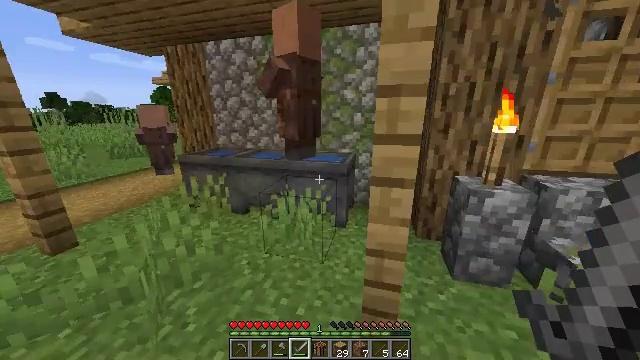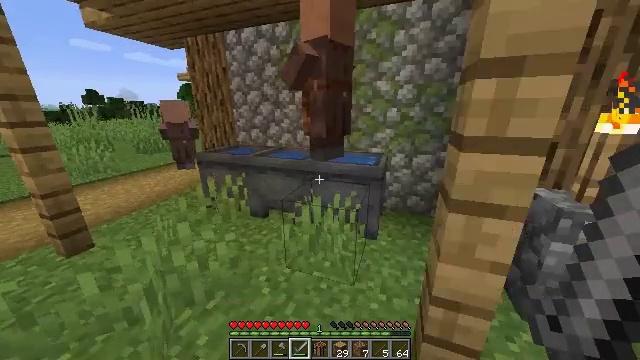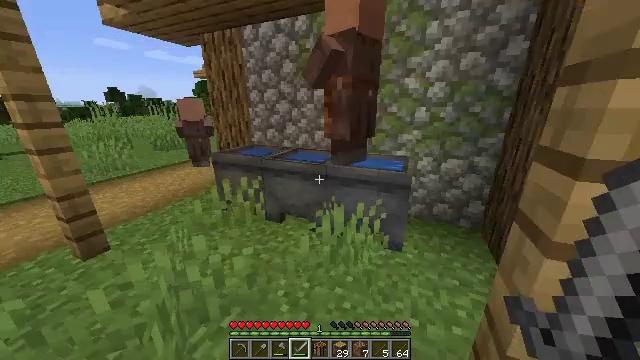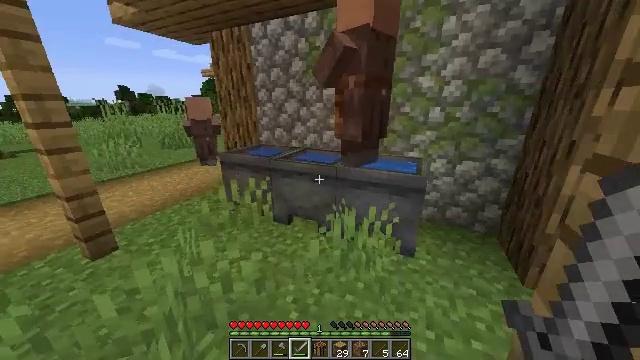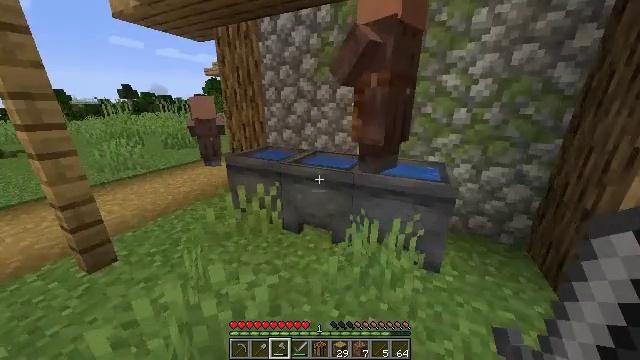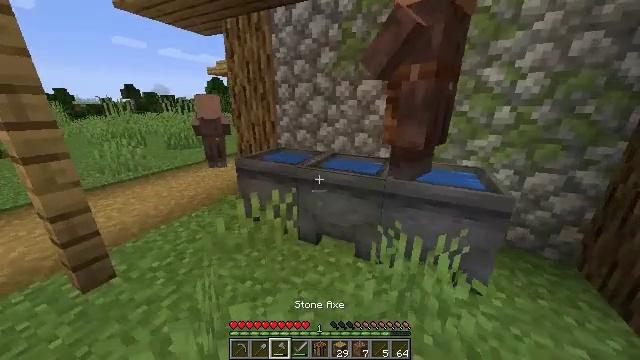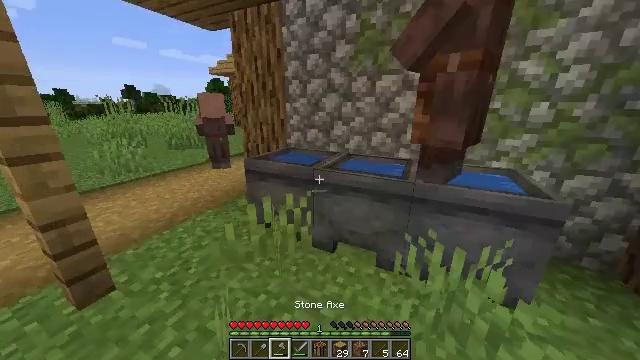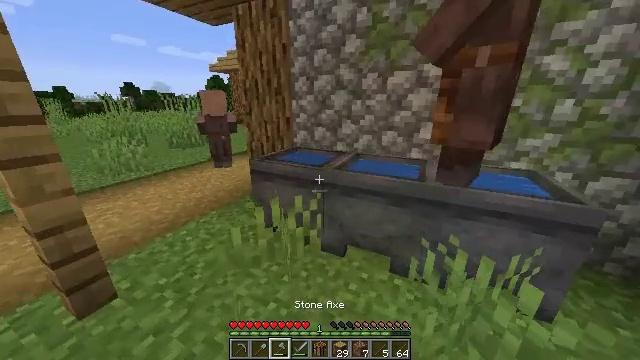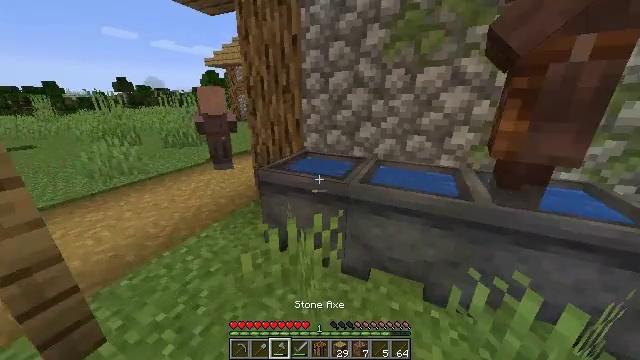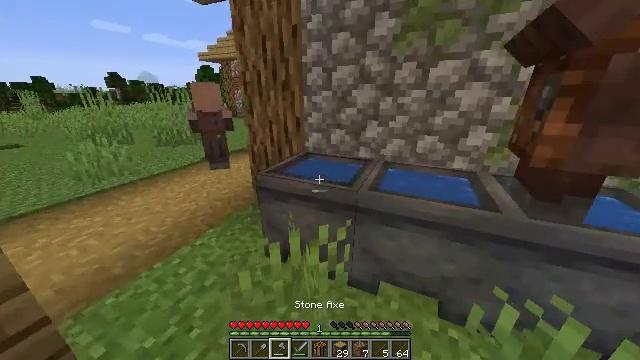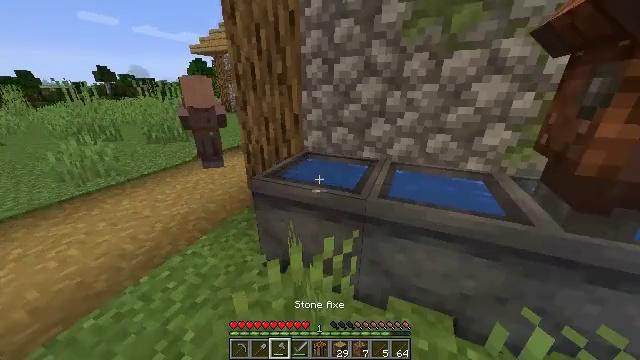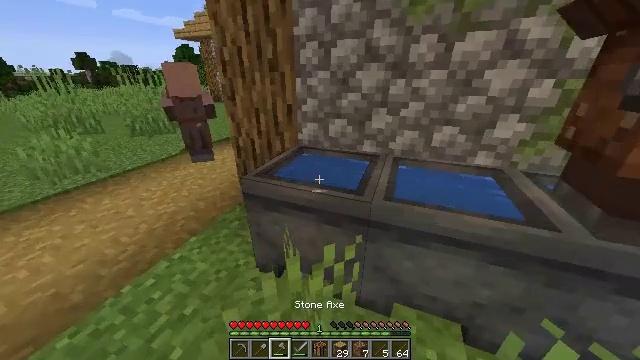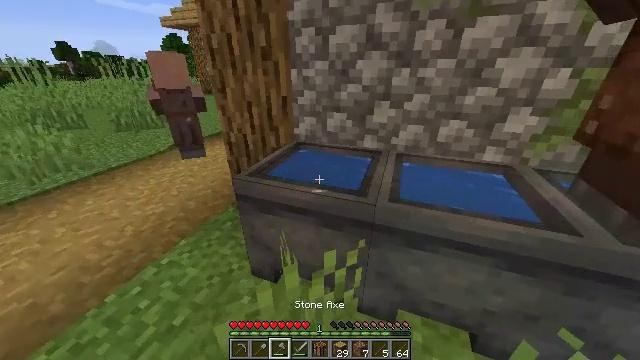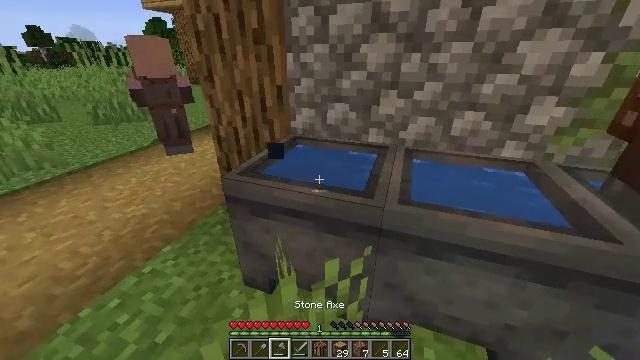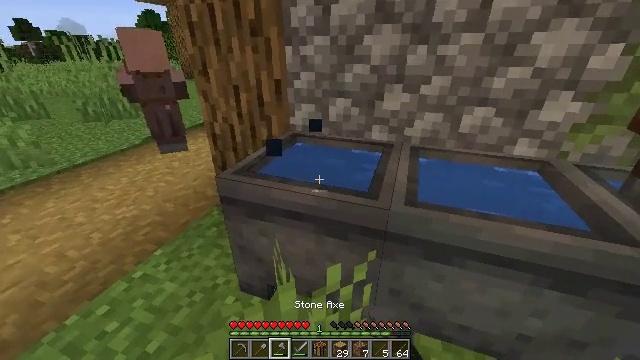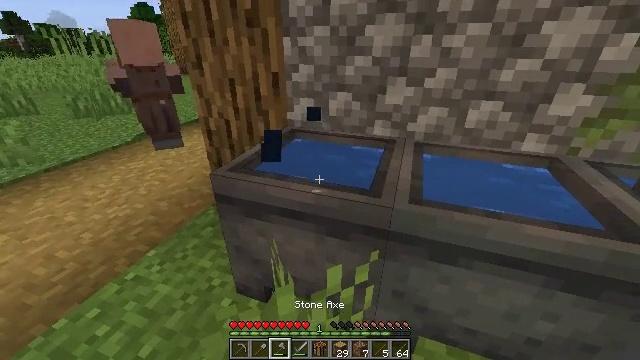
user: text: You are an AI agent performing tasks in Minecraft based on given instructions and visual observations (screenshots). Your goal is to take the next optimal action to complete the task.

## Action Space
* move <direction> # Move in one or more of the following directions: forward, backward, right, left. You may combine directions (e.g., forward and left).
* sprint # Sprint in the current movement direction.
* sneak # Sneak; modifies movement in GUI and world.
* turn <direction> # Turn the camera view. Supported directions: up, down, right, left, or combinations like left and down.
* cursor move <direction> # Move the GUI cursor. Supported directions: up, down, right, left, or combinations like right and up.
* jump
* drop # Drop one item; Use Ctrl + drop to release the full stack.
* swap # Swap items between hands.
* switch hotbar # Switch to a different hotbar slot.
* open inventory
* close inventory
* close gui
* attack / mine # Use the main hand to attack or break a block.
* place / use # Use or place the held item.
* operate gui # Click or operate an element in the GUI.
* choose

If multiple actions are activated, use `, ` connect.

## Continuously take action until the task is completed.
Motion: motion action
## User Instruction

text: Mine the cauldron block.
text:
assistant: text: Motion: move forward and move left, turn left
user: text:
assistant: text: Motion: move forward and move left, turn left
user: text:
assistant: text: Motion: move forward and move left, turn left
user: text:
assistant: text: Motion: move forward and move left, switch to hotbar 3
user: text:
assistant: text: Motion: move forward and move left, switch to hotbar 3
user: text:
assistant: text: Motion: move forward and move left, switch to hotbar 3
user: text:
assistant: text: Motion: move forward and move left, switch to hotbar 3
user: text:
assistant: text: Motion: move forward
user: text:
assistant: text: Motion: move forward, turn down
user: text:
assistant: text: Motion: move forward, turn right and down
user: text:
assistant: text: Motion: turn right and down
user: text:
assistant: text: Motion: turn right and down
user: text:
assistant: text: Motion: attack / mine
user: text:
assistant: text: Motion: attack / mine
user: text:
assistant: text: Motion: attack / mine
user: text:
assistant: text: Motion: attack / mine
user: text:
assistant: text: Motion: attack / mine
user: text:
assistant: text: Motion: attack / mine
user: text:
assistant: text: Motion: attack / mine
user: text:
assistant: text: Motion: attack / mine
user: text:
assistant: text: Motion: attack / mine
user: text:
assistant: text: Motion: attack / mine
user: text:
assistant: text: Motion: attack / mine
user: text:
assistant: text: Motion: attack / mine
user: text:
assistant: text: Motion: attack / mine
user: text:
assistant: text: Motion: attack / mine
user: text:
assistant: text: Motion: attack / mine
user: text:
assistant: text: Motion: attack / mine
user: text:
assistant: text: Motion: attack / mine
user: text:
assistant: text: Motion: attack / mine